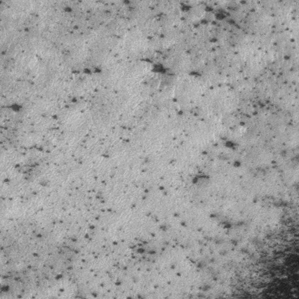
Label: frost